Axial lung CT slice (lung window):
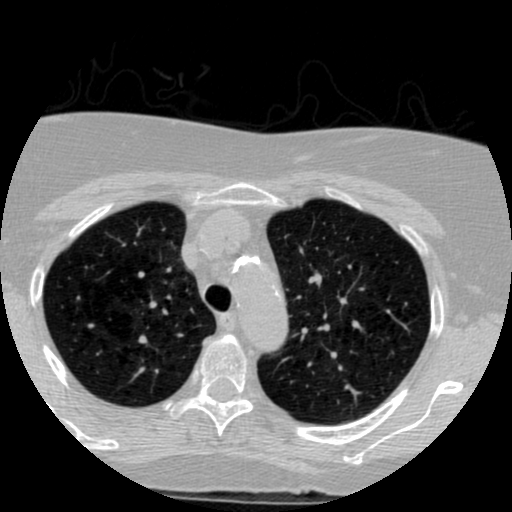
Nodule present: no